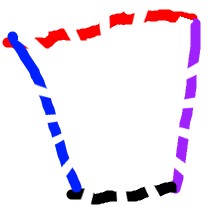
Shape: trapezoid